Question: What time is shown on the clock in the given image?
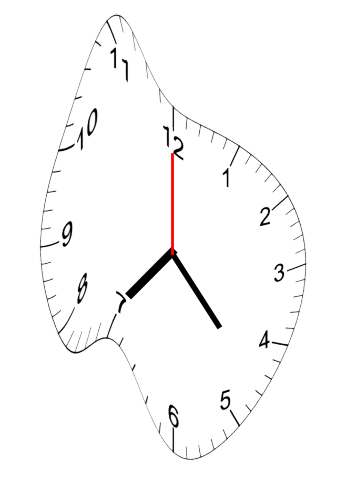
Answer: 07:23:00